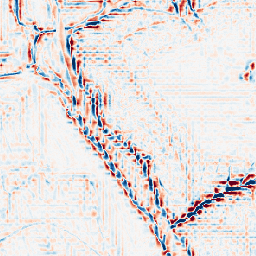
Category: wavelet
Decomposition family: wavelet_dwt
Decomposition parameters: wavelet: db2
level: 3
Upsampling method: quadratic
Upsampling parameters: scale: 8
Upsampling scale: 8